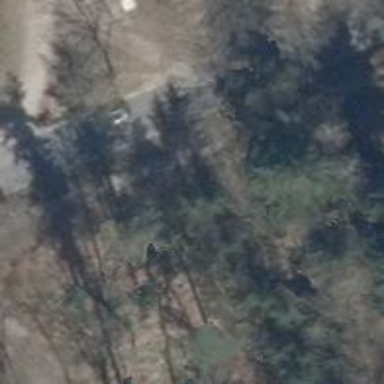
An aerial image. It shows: Path.